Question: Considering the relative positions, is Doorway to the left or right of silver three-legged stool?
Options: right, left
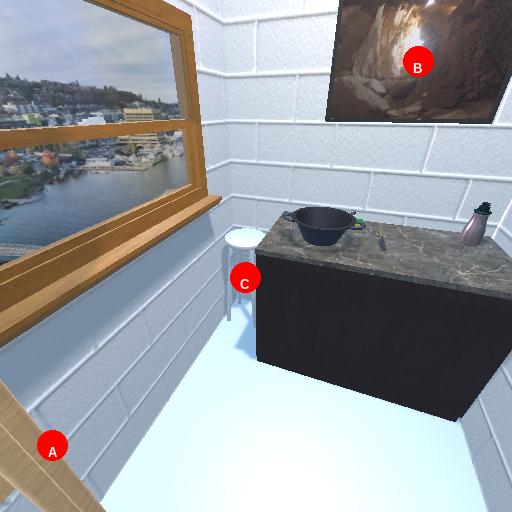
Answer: right